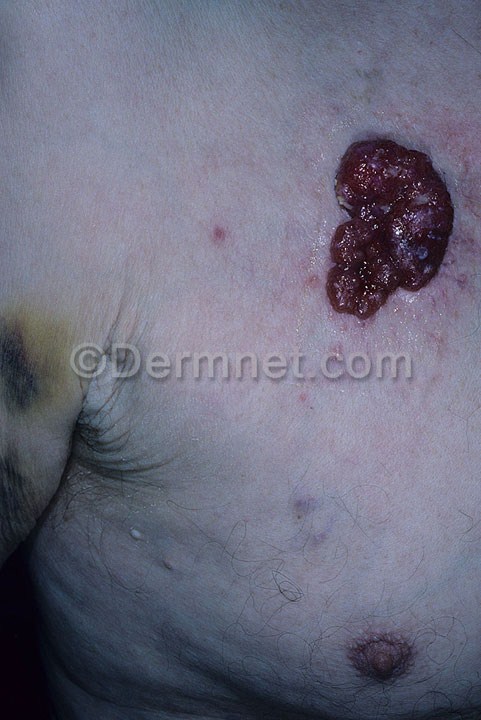
Disease: Vascular Tumors